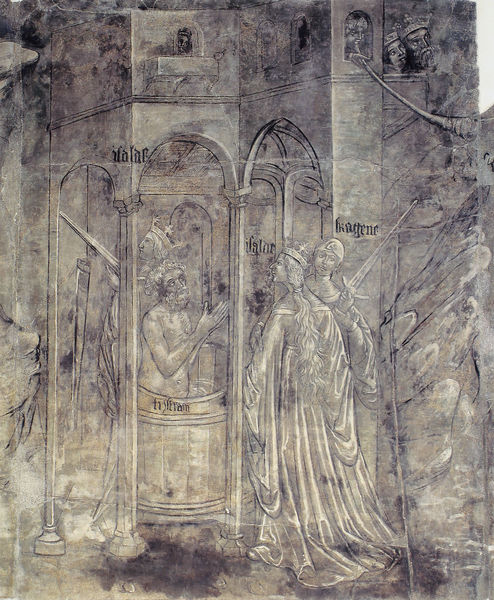
Titel: Schloss Runkelstein, Tristan-Zimmer
Standort: (AUT Tirol), Bozen (EU - AUT - Tirol)
Schlagwörter: mann, nackt, umhang, menschen, stadt, fenster, frau, grau, marmor, säule, säulen, schloss, alt, falten, horn, kirche, gewand, haare, krone, turm, schrift, bogen, kaiser, könig, faltenwurf, bögen, religion, schwert, schwerter, fass, gebet, ritter, pergament, zuber, verschwommen, mittelalter, krönung, romanik, königin, heilige, christentum, gucken, bitten, historisch, jean, kanossa, cannossa, faü, s-j